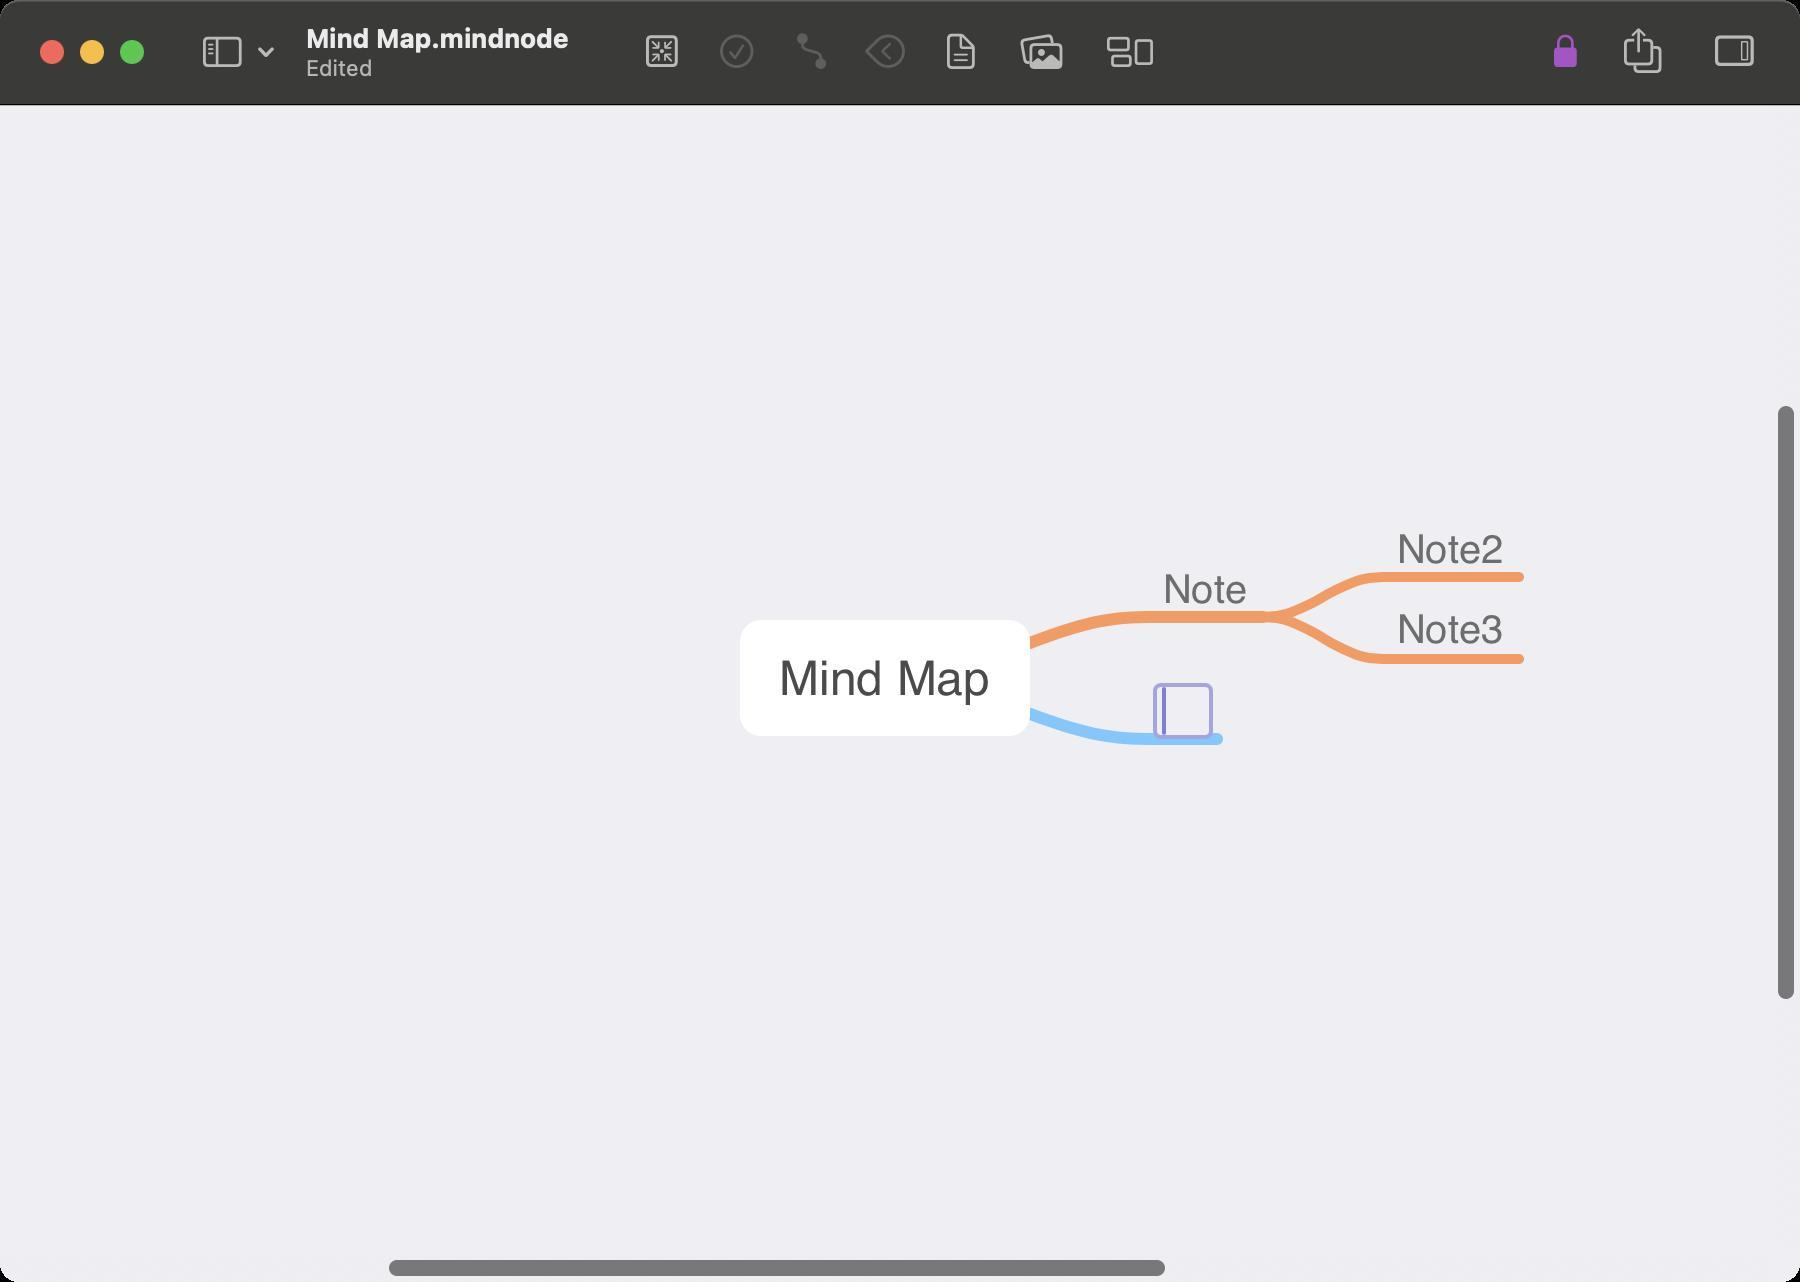
Accessibility tree:
{"name": "Mind_Map.mindnode", "role": "AXWindow", "description": null, "role_description": "standard window", "value": null, "position": "414.00;127.00", "size": "900;641", "children": [{"name": null, "role": "AXScrollArea", "description": null, "role_description": "scroll area", "value": null, "position": "0.00;52.00", "size": "900;589", "children": [{"name": null, "role": "AXTextArea", "description": null, "role_description": "text entry area", "value": "", "position": "576.50;343.50", "size": "30;28", "children": []}, {"name": null, "role": "AXScrollBar", "description": null, "role_description": "scroll bar", "value": 0.3900359066427289, "position": "0.00;626.00", "size": "885;15", "children": [{"name": null, "role": "AXValueIndicator", "description": null, "role_description": "value indicator", "value": 0.3900359066427289, "position": "193.50;626.00", "size": "390;15", "children": []}, {"name": null, "role": "AXButton", "description": null, "role_description": "increment arrow button", "value": null, "position": "0.00;626.00", "size": "0;0", "children": []}, {"name": null, "role": "AXButton", "description": null, "role_description": "decrement arrow button", "value": null, "position": "0.00;626.00", "size": "0;0", "children": []}, {"name": null, "role": "AXButton", "description": null, "role_description": "increment page button", "value": null, "position": "584.00;626.00", "size": "301;15", "children": []}, {"name": null, "role": "AXButton", "description": null, "role_description": "decrement page button", "value": null, "position": "0.00;626.00", "size": "193;15", "children": []}]}, {"name": null, "role": "AXScrollBar", "description": null, "role_description": "scroll bar", "value": 0.5460652591170825, "position": "885.00;52.00", "size": "15;574", "children": [{"name": null, "role": "AXValueIndicator", "description": null, "role_description": "value indicator", "value": 0.5460652591170825, "position": "885.00;202.00", "size": "15;298", "children": []}, {"name": null, "role": "AXButton", "description": null, "role_description": "increment arrow button", "value": null, "position": "885.00;52.00", "size": "0;0", "children": []}, {"name": null, "role": "AXButton", "description": null, "role_description": "decrement arrow button", "value": null, "position": "885.00;52.00", "size": "0;0", "children": []}, {"name": null, "role": "AXButton", "description": null, "role_description": "increment page button", "value": null, "position": "885.00;501.00", "size": "15;125", "children": []}, {"name": null, "role": "AXButton", "description": null, "role_description": "decrement page button", "value": null, "position": "885.00;52.00", "size": "15;150", "children": []}]}, {"name": null, "role": "AXGroup", "description": null, "role_description": "group", "value": null, "position": "885.00;626.00", "size": "15;15", "children": []}]}, {"name": null, "role": "AXToolbar", "description": null, "role_description": "toolbar", "value": null, "position": "0.00;0.00", "size": "900;52", "children": [{"name": null, "role": "AXMenuButton", "description": "View", "role_description": "menu button", "value": null, "position": "87.00;0.00", "size": "62;52", "children": [{"name": "", "role": "AXMenuButton", "description": "Toggle sidebar", "role_description": "menu button", "value": null, "position": "86.00;6.00", "size": "64;40", "children": []}]}, {"name": null, "role": "AXButton", "description": "Focus", "role_description": "button", "value": null, "position": "312.50;0.00", "size": "37;52", "children": []}, {"name": null, "role": "AXButton", "description": "Add Task", "role_description": "button", "value": null, "position": "349.50;0.00", "size": "38;52", "children": []}, {"name": null, "role": "AXButton", "description": "Connect", "role_description": "button", "value": null, "position": "387.50;0.00", "size": "37;52", "children": []}, {"name": null, "role": "AXButton", "description": "Fold Node", "role_description": "button", "value": null, "position": "424.50;0.00", "size": "38;52", "children": []}, {"name": null, "role": "AXButton", "description": "View Notes", "role_description": "button", "value": null, "position": "462.50;0.00", "size": "36;52", "children": []}, {"name": null, "role": "AXMenuButton", "description": "Images", "role_description": "menu button", "value": null, "position": "498.50;0.00", "size": "44;52", "children": [{"name": "", "role": "AXMenuButton", "description": "", "role_description": "menu button", "value": null, "position": "496.50;6.00", "size": "48;40", "children": []}]}, {"name": null, "role": "AXMenuButton", "description": "Organize", "role_description": "menu button", "value": null, "position": "542.50;0.00", "size": "45;52", "children": [{"name": "", "role": "AXMenuButton", "description": "", "role_description": "menu button", "value": null, "position": "540.50;6.00", "size": "49;40", "children": []}]}, {"name": null, "role": "AXButton", "description": "Get MindNode PLUS", "role_description": "button", "value": null, "position": "764.00;0.00", "size": "37;52", "children": []}, {"name": null, "role": "AXButton", "description": "Export a Copy", "role_description": "button", "value": null, "position": "801.00;0.00", "size": "41;52", "children": []}, {"name": null, "role": "AXRadioButton", "description": "Sidebar", "role_description": "radio button", "value": 0, "position": "842.00;0.00", "size": "50;52", "children": []}]}, {"name": null, "role": "AXButton", "description": null, "role_description": "close button", "value": null, "position": "19.00;18.00", "size": "14;16", "children": []}, {"name": null, "role": "AXButton", "description": null, "role_description": "full screen button", "value": null, "position": "59.00;18.00", "size": "14;16", "children": [{"name": null, "role": "AXGroup", "description": null, "role_description": "group", "value": null, "position": "59.00;18.00", "size": "14;16", "children": [{"name": null, "role": "AXGroup", "description": null, "role_description": "group", "value": null, "position": "59.00;18.00", "size": "14;16", "children": []}]}]}, {"name": null, "role": "AXButton", "description": null, "role_description": "minimize button", "value": null, "position": "39.00;18.00", "size": "14;16", "children": []}, {"name": null, "role": "AXStaticText", "description": null, "role_description": "text", "value": "Mind Map.mindnode", "position": "149.00;0.00", "size": "164;52", "children": []}]}